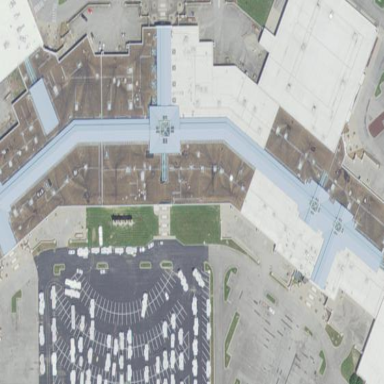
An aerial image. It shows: Shopping center that houses various shops within mall.